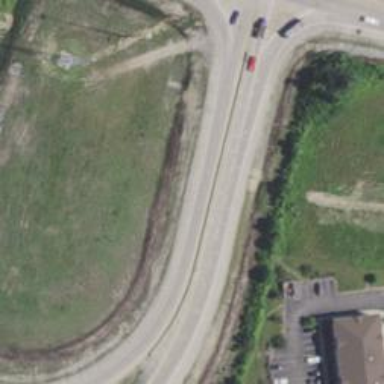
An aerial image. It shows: Onramp on motorway_link.